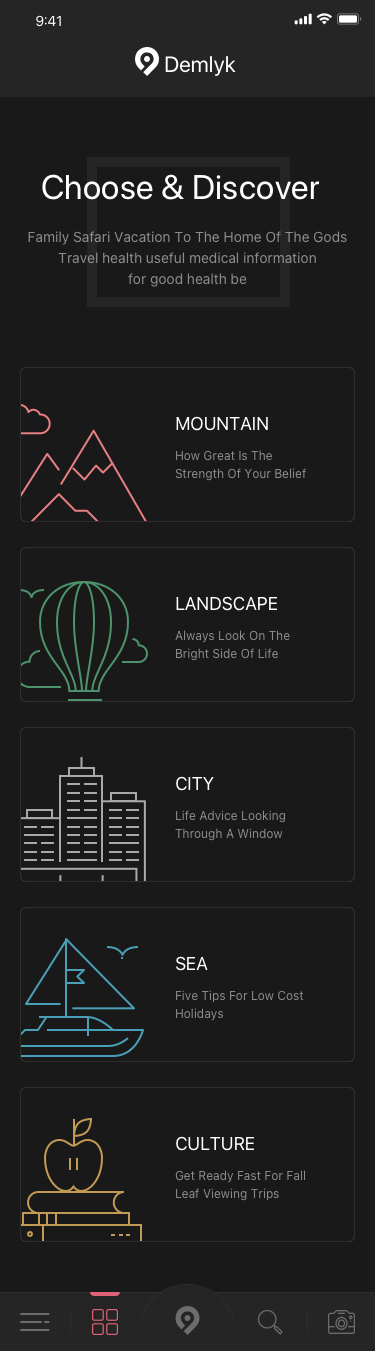
Text in this UI design:
Demlyk
CITY
Life Advice Looking Through A Window
SEA
Five Tips For Low Cost Holidays
CULTURE
Get Ready Fast For Fall Leaf Viewing Trips
LANDSCAPE
Always Look On The Bright Side Of Life
MOUNTAIN
How Great Is The Strength Of Your Belief
Choose & Discover
Family Safari Vacation To The Home Of The Gods Travel health useful medical information for good health be